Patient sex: F
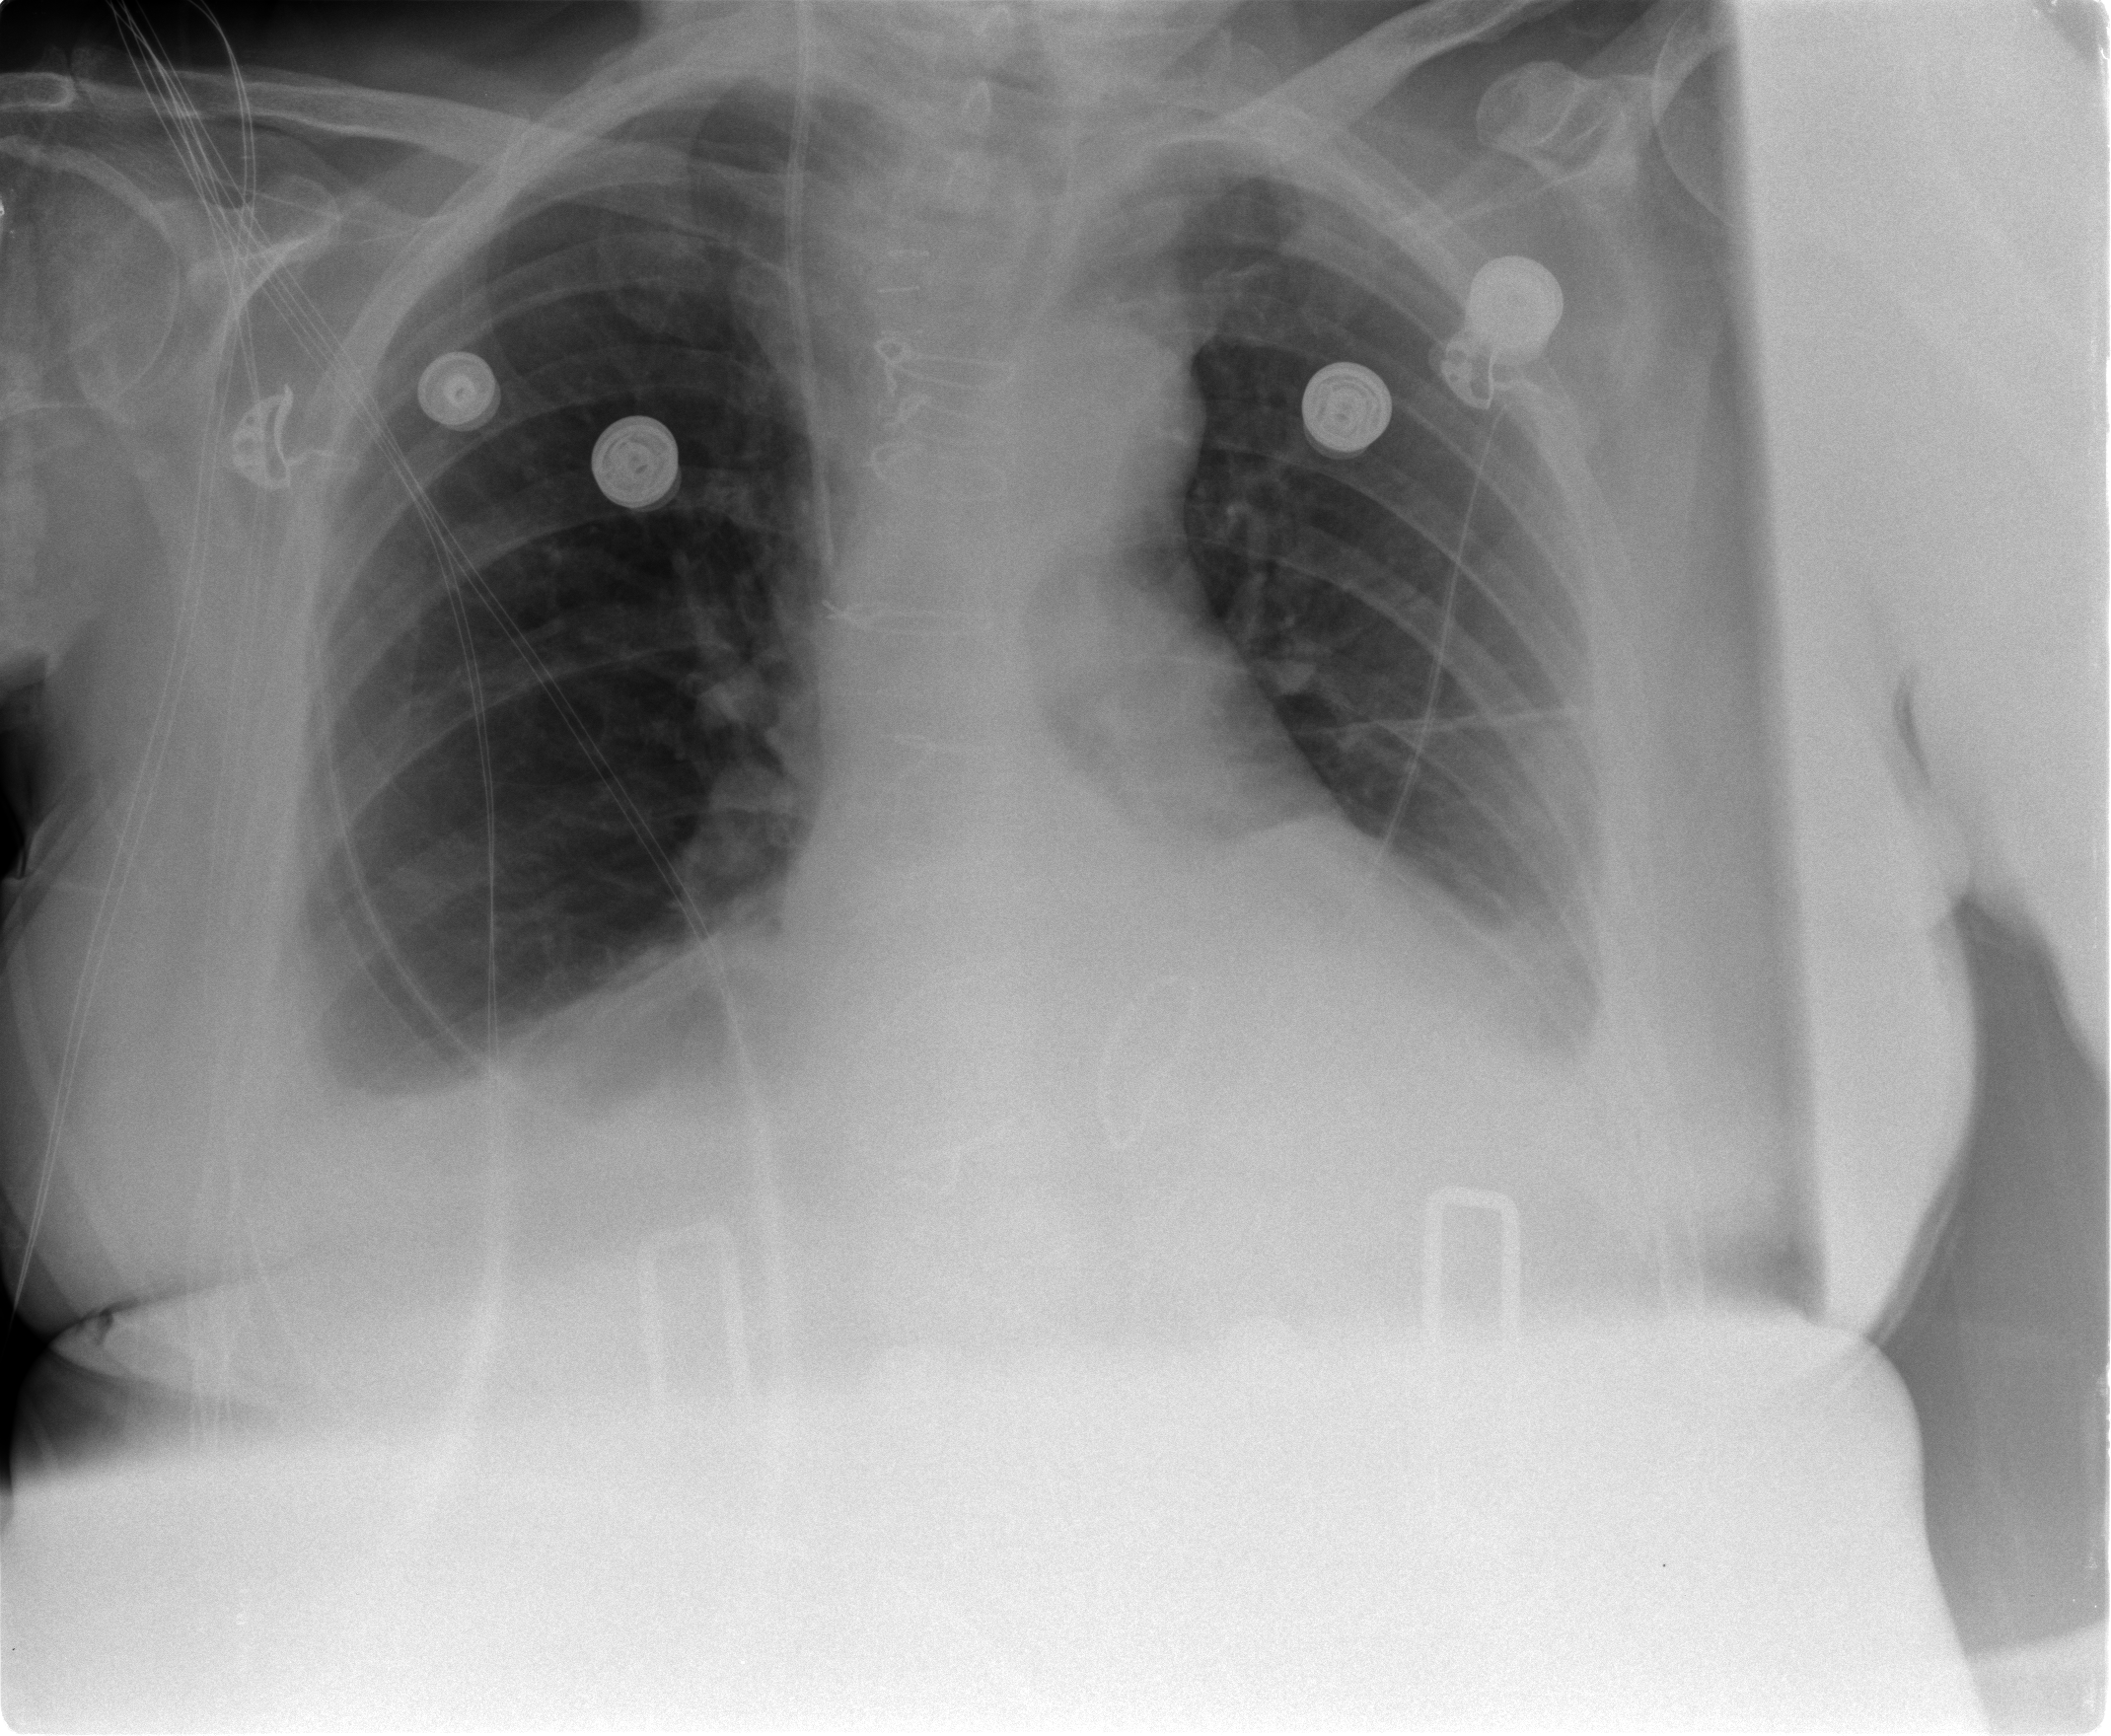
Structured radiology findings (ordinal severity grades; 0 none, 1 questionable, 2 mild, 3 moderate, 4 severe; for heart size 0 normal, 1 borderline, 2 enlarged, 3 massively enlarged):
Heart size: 2
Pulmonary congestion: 2
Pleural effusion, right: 2
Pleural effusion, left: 2
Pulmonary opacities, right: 0
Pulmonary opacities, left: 0
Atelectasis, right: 2
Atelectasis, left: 2